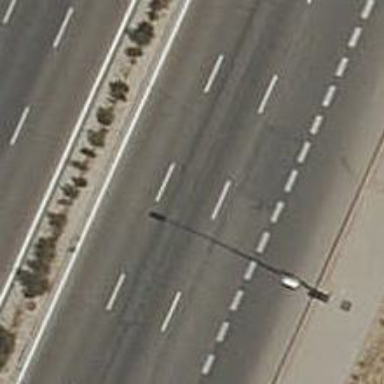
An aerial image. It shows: Tertiary road with asphalt surface.